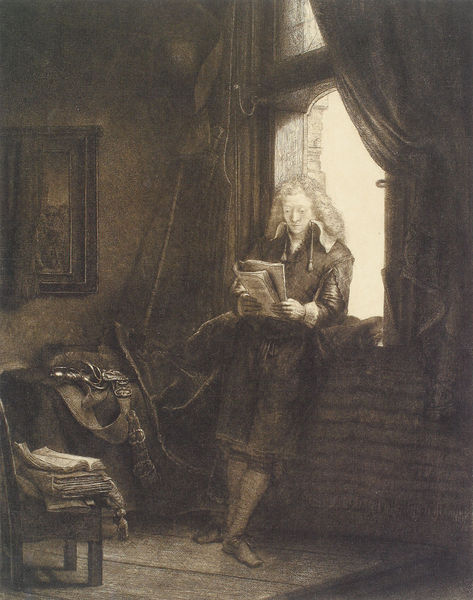
Titel: Jan Six
Künstler: Harmensz van Rijn Rembrandt
Institution: Wien, Albertina
Schlagwörter: gemälde, mann, fenster, stuhl, zeichnung, wand, bild, spiegel, prtrait, graphik, romantik, lesen, hell dunkel, tusche, buch, druck, stich, waffe, h, 1870, gardien, ganzgörper